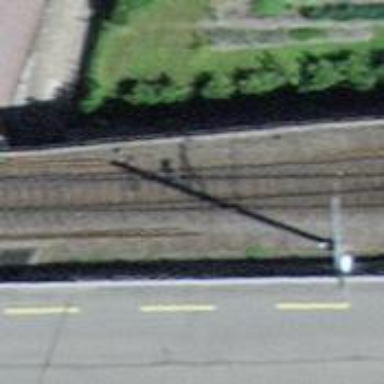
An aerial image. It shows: Railway track with contact lines for electrification.